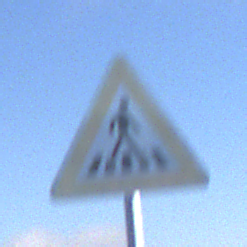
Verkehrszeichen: FussgaengerueberwegLinks
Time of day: MorningAfternoon
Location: Outdoor (Nature)
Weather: PartlyCloudy
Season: NotSpecified
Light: Natural